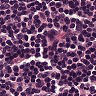
Metastatic tissue present: no